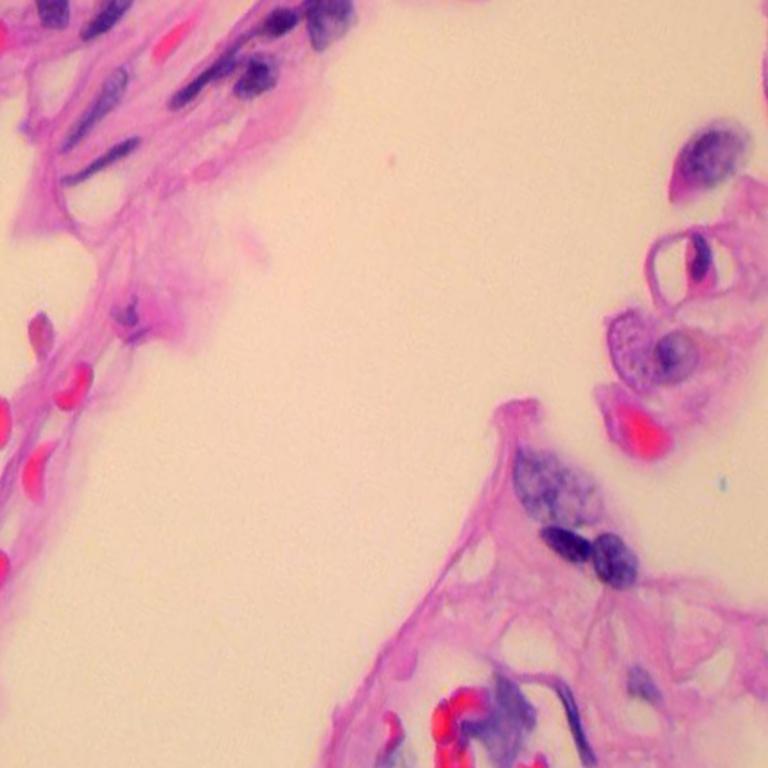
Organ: lung
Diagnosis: benign